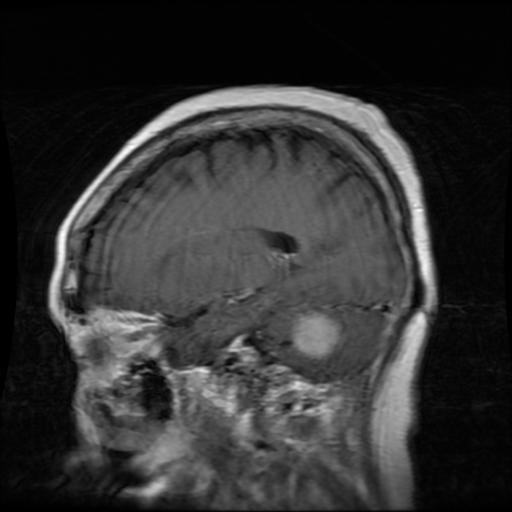
Label: meningioma